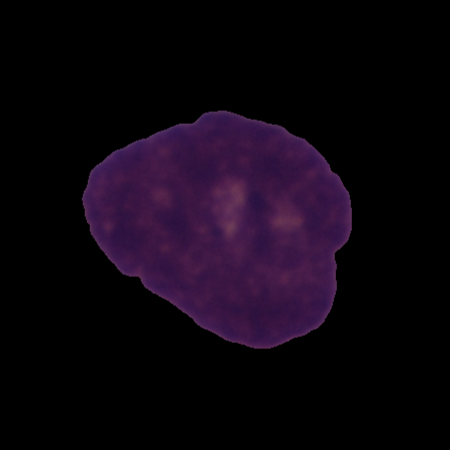
Label: cancer